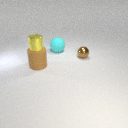
small brown metal sphere behind large brown rubber cylinder